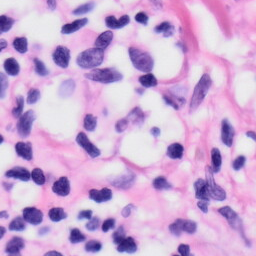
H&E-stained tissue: Skin